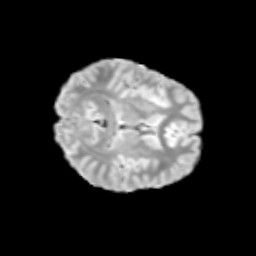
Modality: T2w
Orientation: axial
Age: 11
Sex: male
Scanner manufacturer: siemens
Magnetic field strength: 3 T
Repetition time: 3.8 s
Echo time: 0.07 s